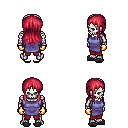
a pixel art fantasy rpg character, male body template, skeleton, chain tabard jacket, red pants, ruby red unkempt hairstyle, gold gloves, gray slippers, four views (front, back, left, right), 2x2 character sprite sheet, small pixel art, hard edges, no anti-aliasing